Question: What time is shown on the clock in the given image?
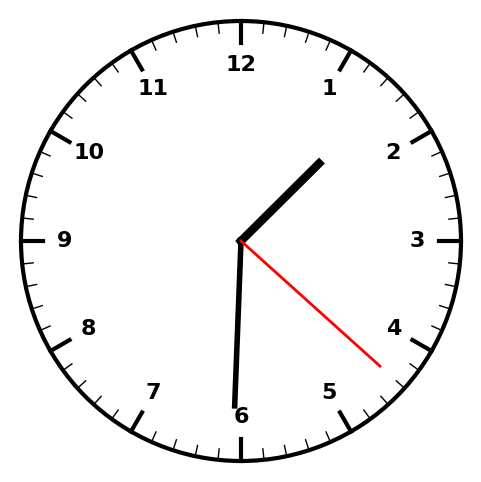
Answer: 01:30:22